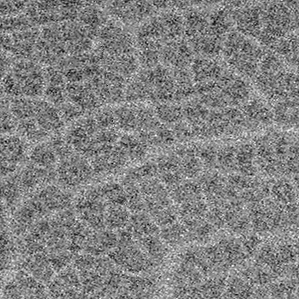
Label: frost